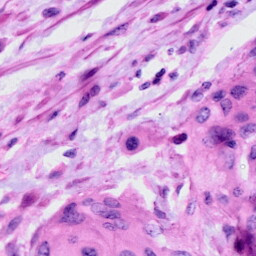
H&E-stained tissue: Cervix